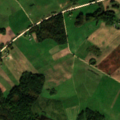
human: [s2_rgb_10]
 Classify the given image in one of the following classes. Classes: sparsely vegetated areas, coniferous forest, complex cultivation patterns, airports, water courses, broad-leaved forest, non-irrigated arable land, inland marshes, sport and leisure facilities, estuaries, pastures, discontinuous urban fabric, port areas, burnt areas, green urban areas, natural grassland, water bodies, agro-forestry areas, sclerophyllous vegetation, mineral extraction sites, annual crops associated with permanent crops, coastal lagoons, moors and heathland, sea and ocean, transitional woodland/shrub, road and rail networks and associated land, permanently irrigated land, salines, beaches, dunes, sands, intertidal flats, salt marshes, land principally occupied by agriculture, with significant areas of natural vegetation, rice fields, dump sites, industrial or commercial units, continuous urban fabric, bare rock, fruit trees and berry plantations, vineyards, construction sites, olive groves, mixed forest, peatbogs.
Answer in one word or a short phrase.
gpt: non-irrigated arable land, complex cultivation patterns, land principally occupied by agriculture, with significant areas of natural vegetation, broad-leaved forest